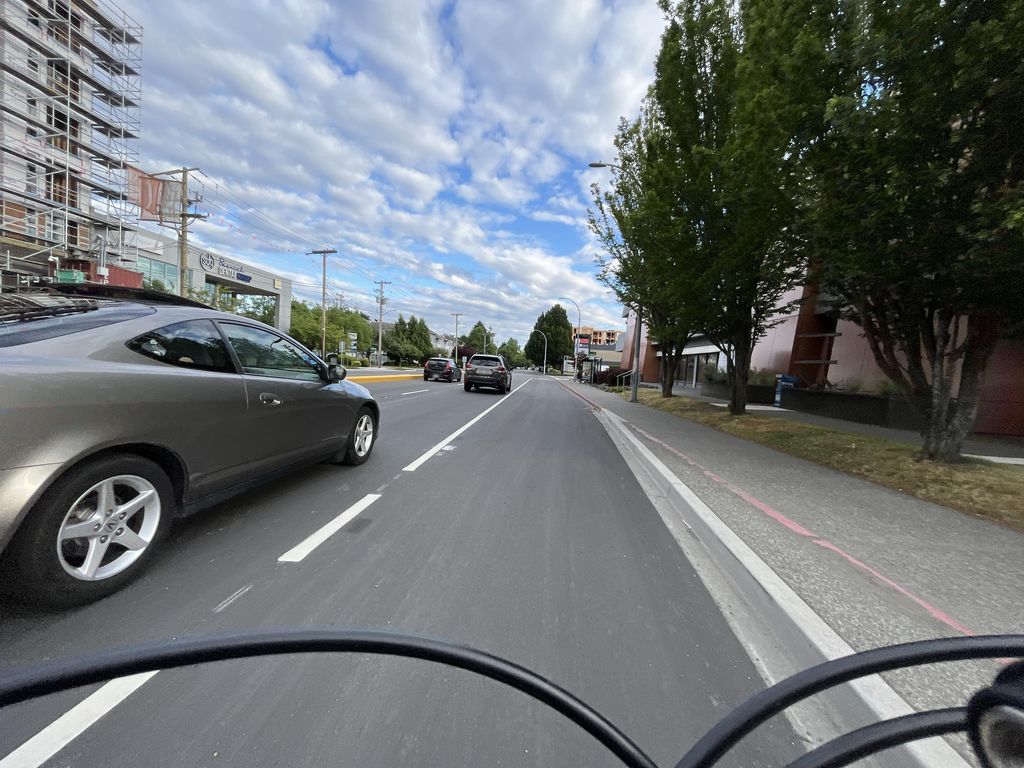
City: victoria